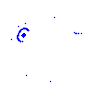
Particle: pion